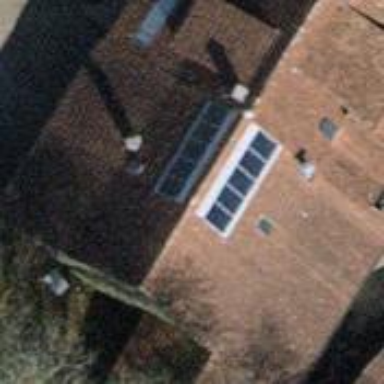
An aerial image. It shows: Small solar photovoltaic generator installed on rooftop.